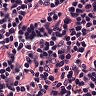
Metastatic tissue present: no